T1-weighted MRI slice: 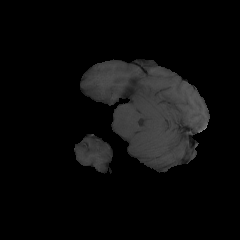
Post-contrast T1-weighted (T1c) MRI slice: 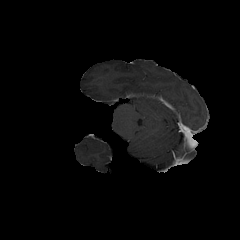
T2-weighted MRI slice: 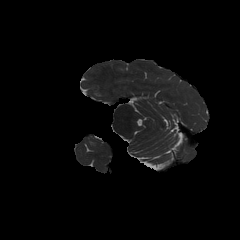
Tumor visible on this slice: no